Question: I want to keep the ability to select multiple contact numbers at a time using 'checkbox'. I have used a custom layout with two 'textview' and a 'checkbox' to create a row for the list. I have successfully filled the list with the contacts but i am not able to configure how do i retrieve the phone numbers of the checked(ticked) contacts when the user clicks done button. Pls guide me.

'''
<?xml version="1.0" encoding="utf-8"?>
<RelativeLayout xmlns:android="http://schemas.android.com/apk/res/android"
android:id="@+id/linearLayout1"
android:layout_width="fill_parent"
android:layout_height="fill_parent"
android:paddingBottom="5.0px"
android:paddingLeft="5.0px"
android:paddingTop="5.0px" >
<TextView
android:id="@+id/txtContactName"
android:layout_width="wrap_content"
android:layout_height="wrap_content"
android:layout_marginLeft="15.0dip"
android:layout_toLeftOf="@+id/checkBox1"
android:layout_alignParentLeft="true"
android:text="Medium Text"
android:textAppearance="?android:textAppearanceMedium" />
<TextView
android:id="@+id/txtContactNumber"
android:layout_width="wrap_content"
android:layout_height="wrap_content"
android:layout_below="@+id/txtContactName"
android:layout_alignParentLeft="true"
android:layout_marginLeft="15.0dip"
android:layout_toLeftOf="@+id/checkBox1"
android:text="Small Text"
android:textAppearance="?android:textAppearanceSmall" />
<CheckBox
android:id="@+id/checkBox1"
android:layout_width="wrap_content"
android:layout_height="wrap_content"
android:layout_alignParentRight="true"
android:layout_marginRight="10dp"
android:clickable="false"
android:focusable="false"
android:focusableInTouchMode="false" />
</RelativeLayout>
'''
'''
<RelativeLayout xmlns:android="http://schemas.android.com/apk/res/android"
xmlns:tools="http://schemas.android.com/tools"
android:layout_width="match_parent"
android:layout_height="match_parent" >
<Button
android:id="@+id/btnShow"
android:layout_width="wrap_content"
android:layout_height="wrap_content"
android:text="Show Selected" />
<ListView
android:id="@android:id/list"
android:layout_width="fill_parent"
android:layout_height="match_parent"
android:clickable="true"
android:layout_below="@+id/btnShow" >
</ListView>
</RelativeLayout>
'''
'''
public class ContactsPicker extends ListActivity implements OnItemClickListener {
protected Object mActionMode;
public void onCreate(Bundle savedInstanceState) {
super.onCreate(savedInstanceState);
setContentView(R.layout.activity_contacts_picker);
ArrayList<Map<String, String>> list = buildData();
String[] from = { "Name", "Phone" };
int[] to = { R.id.txtContactName, R.id.txtContactNumber };
SimpleAdapter adapter = new SimpleAdapter(this, list,
R.layout.custcontactview, from, to);
setListAdapter(adapter);
}
private ArrayList<Map<String, String>> buildData() {
ArrayList<Map<String, String>> list = new ArrayList<Map<String, String>>();
list.clear();
Cursor people = getContentResolver().query(
ContactsContract.Contacts.CONTENT_URI, null, null, null,
"UPPER(" + ContactsContract.Contacts.DISPLAY_NAME + ") ASC");
while (people.moveToNext()) {
String contactName = people.getString(people
.getColumnIndex(ContactsContract.Contacts.DISPLAY_NAME));
String contactId = people.getString(people
.getColumnIndex(ContactsContract.Contacts._ID));
String hasPhone = people
.getString(people
.getColumnIndex(ContactsContract.Contacts.HAS_PHONE_NUMBER));
if ((Integer.parseInt(hasPhone) > 0)) {
Cursor phones = getContentResolver().query(
ContactsContract.CommonDataKinds.Phone.CONTENT_URI,
null,
ContactsContract.CommonDataKinds.Phone.CONTACT_ID
+ " = " + contactId,
null,
"UPPER(" + ContactsContract.Contacts.DISPLAY_NAME
+ ") ASC");
while (phones.moveToNext()) {
String phoneNumber = phones
.getString(phones
.getColumnIndex(ContactsContract.CommonDataKinds.Phone.NUMBER));
Map<String, String> NamePhoneType = new HashMap<String, String>();
NamePhoneType.put("Name", contactName);
NamePhoneType.put("Phone", phoneNumber);
list.add(NamePhoneType);
}
phones.close();
}
}
people.close();
return list;
}
public void onItemClick(AdapterView<?> arg0, View arg1, int arg2, long arg3) { }
}
'''
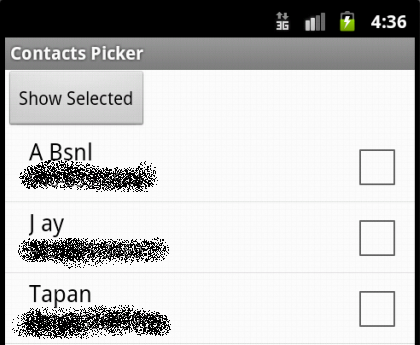
Answer: You should set a tag for each checkbox as well as an onCheckChanged listener or something similar. When the state changes to checked, just get the tag associated with that checkbox(so you will know which elements in your list was checked). Then you'll have to requery to get the phone number at that column index. You already have your phone number stored here
'''
String phoneNumber = phones
.getString(phones
.getColumnIndex(ContactsContract.CommonDataKinds.Phone.NUMBER));
'''